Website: apple
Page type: customer-info-address
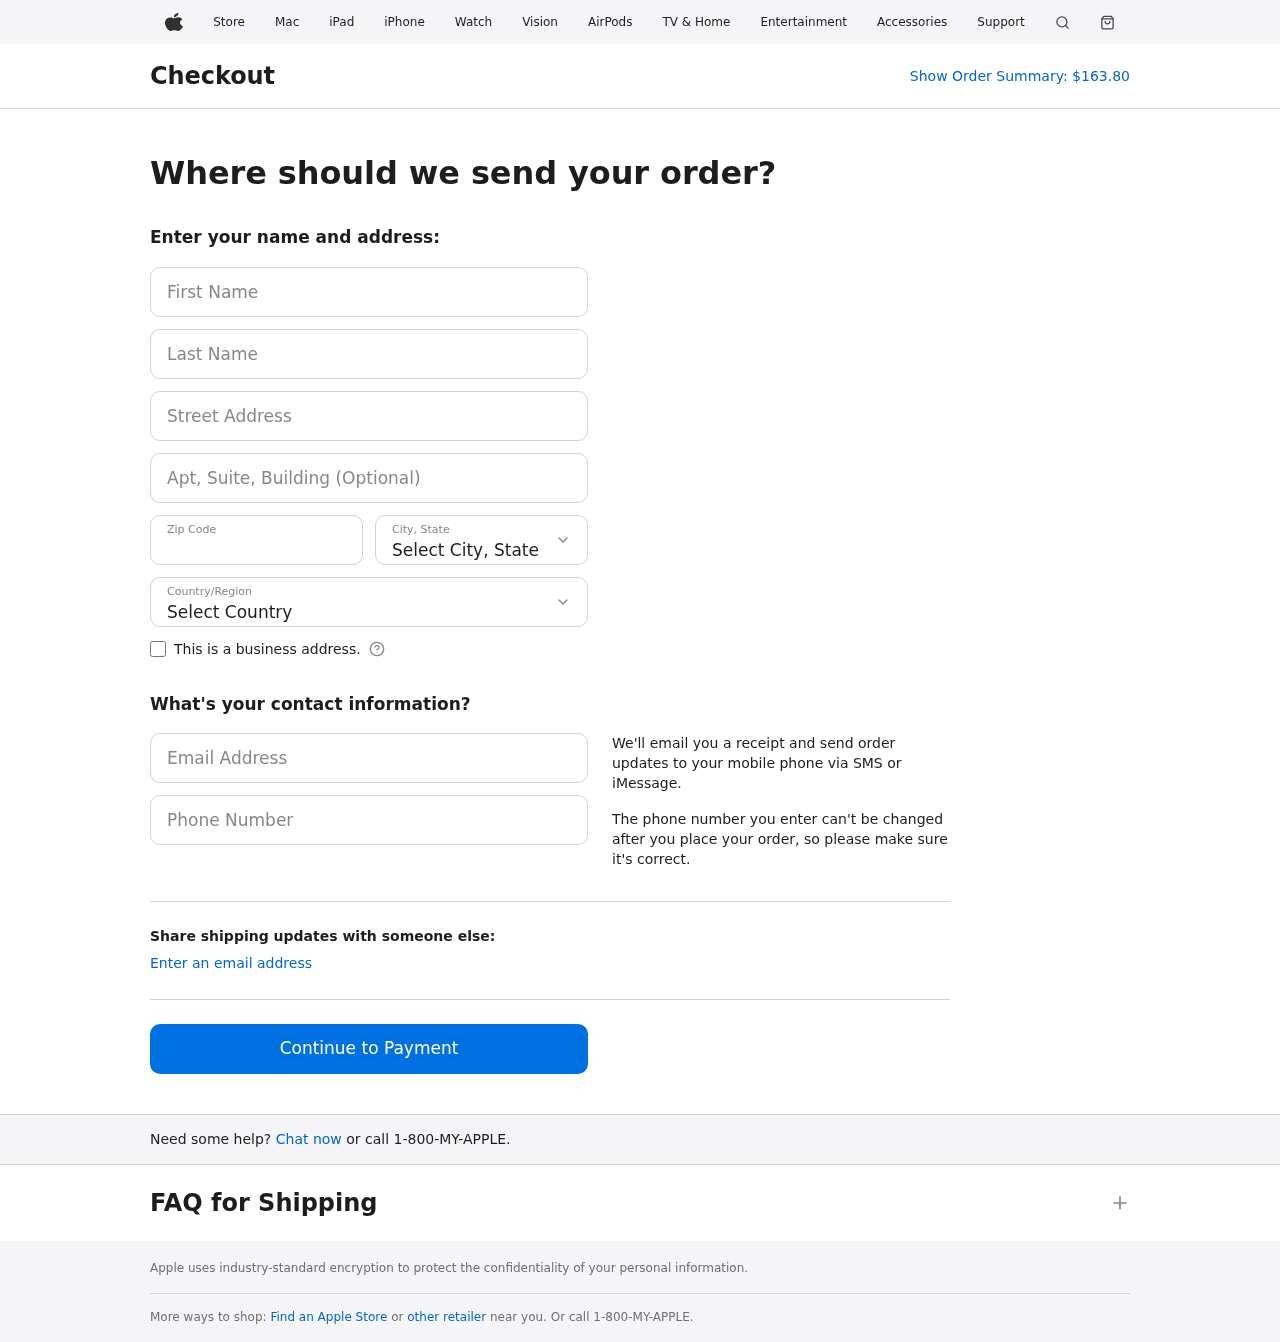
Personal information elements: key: PII_CITY_STATE
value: West Valerieton, SD
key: PII_COUNTRY
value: United States
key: PII_EMAIL
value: dclark@yahoo.com
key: PII_FIRSTNAME
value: Debra
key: PII_LASTNAME
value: Clark
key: PII_PHONE
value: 7015653309
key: PII_POSTCODE
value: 63445
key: PII_STREET
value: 03297 Patterson Branch Apt. 984
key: PII_STREET2
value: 8674 Hannah Square Suite 941
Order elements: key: ORDER_TOTAL
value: $163.80